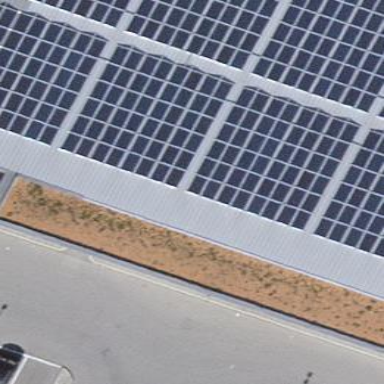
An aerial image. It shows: Small solar photovoltaic panel generator is producing electricity.